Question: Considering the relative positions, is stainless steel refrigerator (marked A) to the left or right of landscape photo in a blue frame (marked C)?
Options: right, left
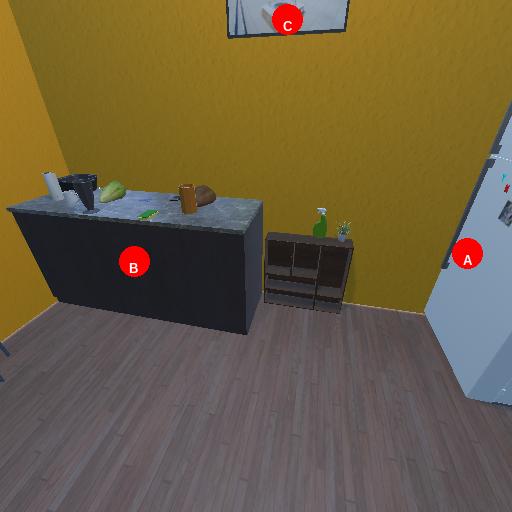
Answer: right